Question: I have a table and want to update a column based on other column of same table. Please look at below image for table design and table data.

In this tbl I want to update JoinDate as below steps.
1) if ModifiedDatetime is not null then ModifiedDatetime else CreatedDate.
2) Now if NextLevel is Hour then want to add hour of above date which we have in setp 1
3) Now if NextLevel is Day then want to add Day of above date which we have in setp 1
4) Now if NextLevel is Min then want to add Min of above date which we have in setp 1
5) Finally after completing all above process the date which I will get , I want to use to that data to update joindate.
I did this usig below cursor but I wnat to do this using sql update query.
'''
DECLARE @EmpID INT
Declare @DtTm datetime
DECLARE @NextLevl INT
Declare @JoinDtTm datetime
DECLARE CurProg CURSOR FOR
select EmpID from tblEmp
OPEN CurProg
FETCH NEXT
FROM CurProg INTO @EmpID
WHILE @@FETCH_STATUS = 0
BEGIN
select @DtTm = case when ModifiedTime is null then CreatedDate else ModifiedTime end, @NextLevl = NextLevel from tblEmp where EmpID = @EmpID
if (@NextLevl = 'Min')
BEGIN
set @JoinDtTm = DATEADD(MI,1,@DtTm)
END
ELSE IF (@NextLevl= 'Hour')
BEGIN
set @JoinDtTm = DATEADD(HH,1,@DtTm)
END
ELSE
BEGIN
set @JoinDtTm = DATEADD(D,1,@DtTm)
END
--update tblEmp set JoinDtTm = @JoinDtTm where EMPId= @EMPId
FETCH NEXT
FROM CurProg INTO @EmpID
END
CLOSE CurProg
DEALLOCATE CurProg
'''
Thanks,
Hitesh
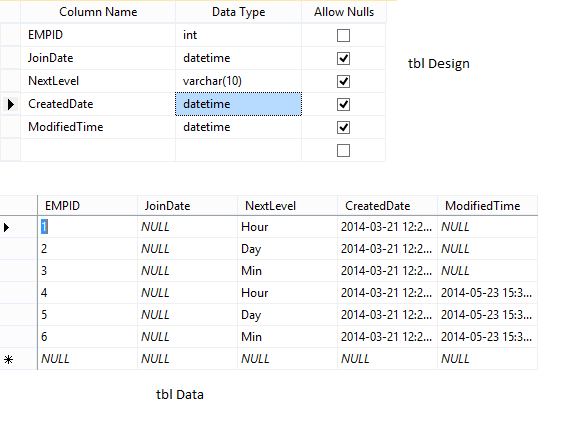
Answer: Try this:
'''
UPDATE TableName
SET JoinDate = CASE WHEN NextLevel = 'Hour' THEN DATEADD(HH,1,ISNULL(ModifiedDate,CreatedDate))
WHEN NextLevel = 'Day' THEN DATEADD(DD,1,ISNULL(ModifiedDate,CreatedDate))
WHEN NextLevel = 'Min' THEN DATEADD(MI,1,ISNULL(ModifiedDate,CreatedDate))
END
'''